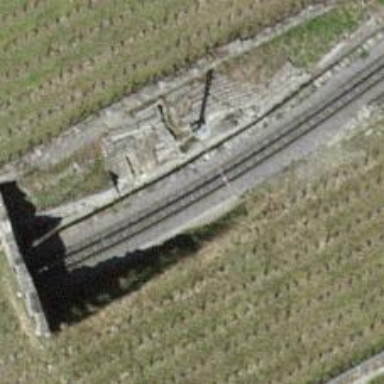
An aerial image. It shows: Narrow-gauge railway with single track. The railway is electrified with contact line.